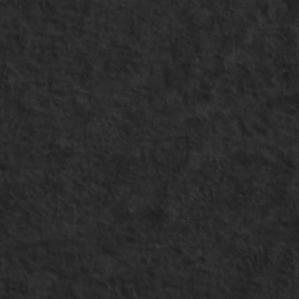
Label: non_frost